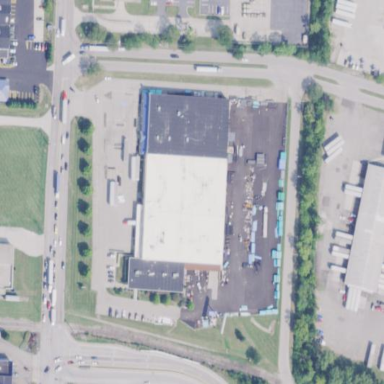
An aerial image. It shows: Industrial building.